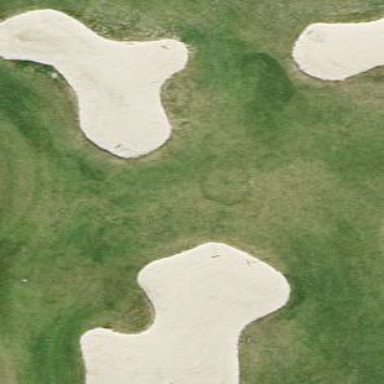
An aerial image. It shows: Sand bunker on golf course.